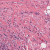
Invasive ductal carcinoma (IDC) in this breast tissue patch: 1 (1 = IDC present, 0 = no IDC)